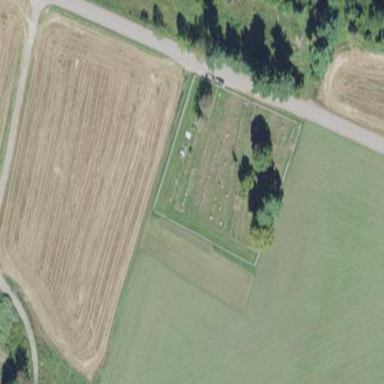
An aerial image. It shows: Cemetery.